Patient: sex M, age 68
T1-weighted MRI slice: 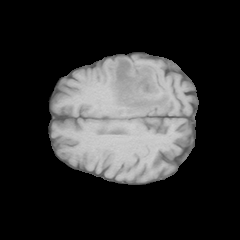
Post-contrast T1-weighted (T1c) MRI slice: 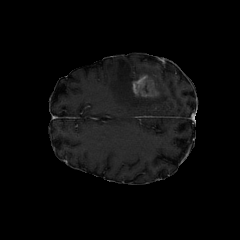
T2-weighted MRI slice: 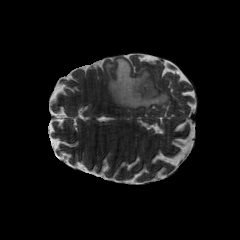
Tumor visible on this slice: yes
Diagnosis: Glioblastoma, IDH-wildtype
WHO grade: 4